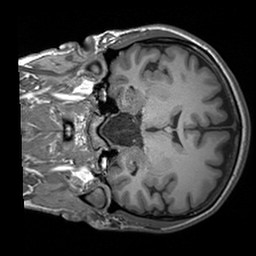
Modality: T1w
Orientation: coronal
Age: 24
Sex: female
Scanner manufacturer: siemens
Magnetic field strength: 3 T
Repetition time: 1.6 s
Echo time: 0.00236 s